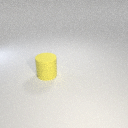
large yellow rubber cylinder